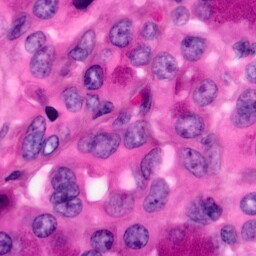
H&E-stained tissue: Pancreatic